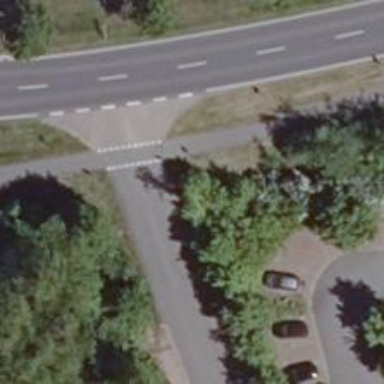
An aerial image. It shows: Road with "give way" sign.